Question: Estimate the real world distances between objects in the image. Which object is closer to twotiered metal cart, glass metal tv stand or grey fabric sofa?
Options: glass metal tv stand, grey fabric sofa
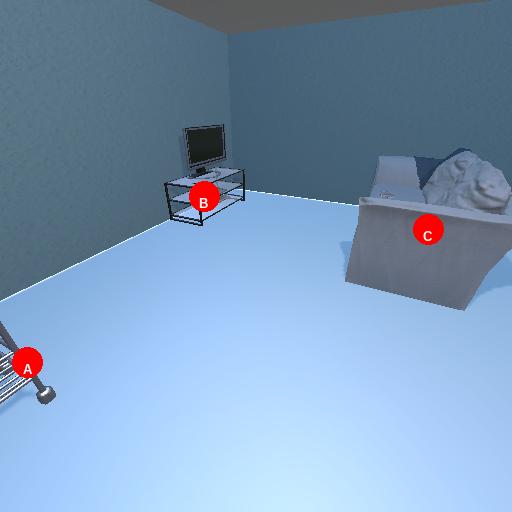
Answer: glass metal tv stand